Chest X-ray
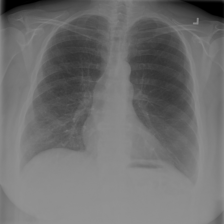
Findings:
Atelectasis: negative
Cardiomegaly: negative
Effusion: negative
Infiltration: negative
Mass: negative
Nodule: negative
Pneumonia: negative
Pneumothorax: negative
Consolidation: negative
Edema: negative
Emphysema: negative
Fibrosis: negative
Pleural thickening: negative
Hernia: negative